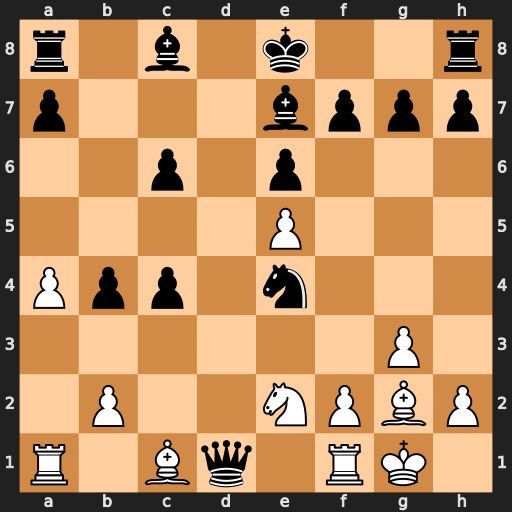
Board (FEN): r1b1k2r/p3bppp/2p1p3/4P3/Ppp1n3/6P1/1P2NPBP/R1Bq1RK1
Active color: w
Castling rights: kq
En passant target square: -
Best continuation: Rxd1 f5 exf6